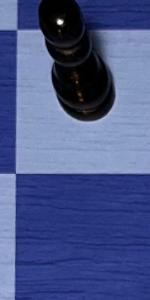
Label: Empty